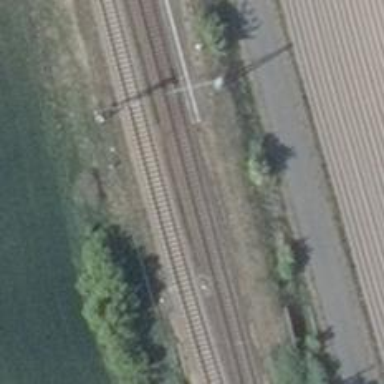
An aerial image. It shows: Railway signal.